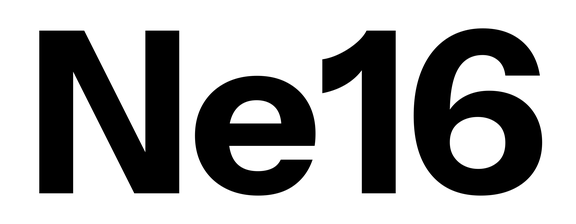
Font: InstrumentSans_Bold